【题型】解答题　【知识点】平面几何　【难度】medium
如图，已知$AB$是圆$O$的直径，弦$CD \perp AB$，垂足为点$H$，$AB=10$，$\cot \angle ABC=2$，点$E$是$BC$上的一个动点（点$E$不与点$B$、$C$重合），连接$AE$，交$CD$于点$G$。过点$E$作$EF \perp AE$，交边$AB$于点$F$。

\vspace{0.5em}
\noindent
(1) 在线段$AB$上，截取$HP=AH$，连接$AC$，连接$CP$并延长交圆$O$于$Q$，连接$AQ$交$CD$于$M$，

\noindent
① 求证：$\angle ACB = 90^\circ$；

\noindent
② 求：$\dfrac{CM}{MD}$的值；

\vspace{0.5em}
\noindent
(2) 设$CE=x$，$\dfrac{CG}{BF}=y$，求$y$关于$x$的函数解析式，并写出函数定义域；

\vspace{0.5em}
\noindent
(3) 如果$\triangle CEG$是等腰三角形，求$CE$的长。
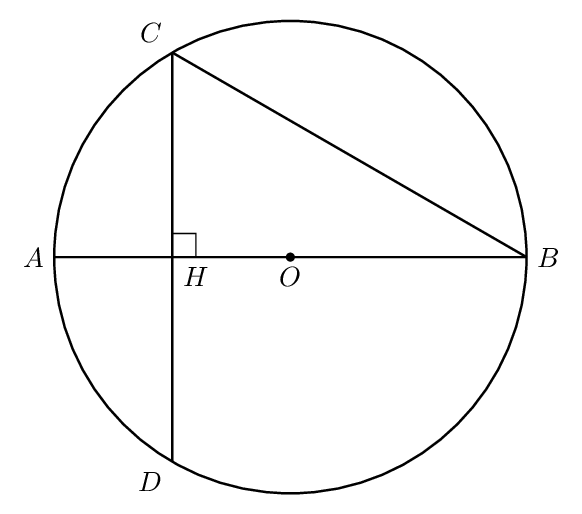
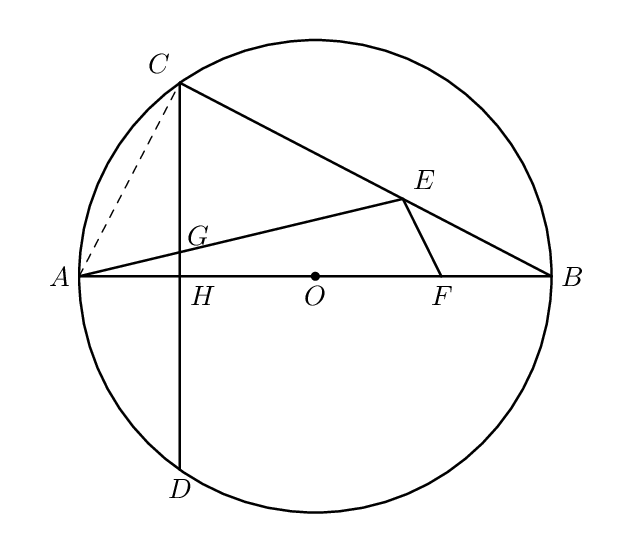
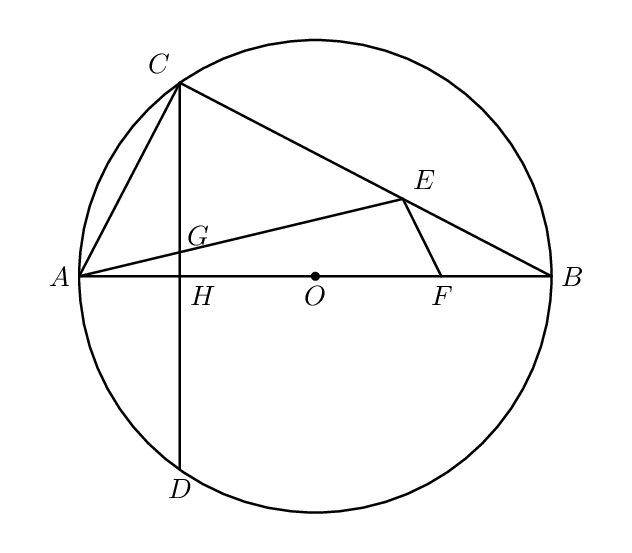
【解答】
\noindent

\vspace{0.5em}
\noindent
（2）连接 $AC$，

由（1）知 $AC = AD$，

$\therefore \angle ACG = \angle EBF$（在同一个圆中相等弦所对圆周角相等），

又 $\angle CAG + \angle CEA = 90^\circ$，$\angle BEF + \angle CEA = 90^\circ$，

$\therefore \angle CAG = \angle BEF$，

$\therefore \triangle ACG \backsim \triangle EBF$，

$\therefore \frac{CG}{BF} = \frac{AC}{BE}$，即 $y = \frac{2\sqrt{5}}{BC - CE} = \frac{2\sqrt{5}}{4\sqrt{5} - x}$，

$\therefore y = \frac{2\sqrt{5}}{4\sqrt{5} - x} \ (0 < x < 4\sqrt{5})$。

\vspace{0.5em}
\noindent
（3）$\triangle CEG$ 为等腰三角形，则分下面三种情况：

\vspace{0.3em}
\noindent
$^{\textcircled{1}}$ 当 $CG = EG$ 时，

$\angle GCE = \angle GEC, \angle EAC = \angle ACH = \angle ABC$，

又 $\because \angle ACB$ 是公共角，

$\therefore \triangle CAE \backsim \triangle CBA$，

$\therefore \frac{CE}{CA} = \frac{CA}{CB}$，即 $\frac{CE}{2\sqrt{5}} = \frac{2\sqrt{5}}{4\sqrt{5}}$，

解得 $CE = \sqrt{5}$；

\vspace{0.3em}
\noindent
$^{\textcircled{2}}$ 当 $CG = CE$ 时，

$\angle CGE = \angle GEC = \angle AGH, \angle EAC = \angle EAB$，

$\therefore EA$ 为 $\angle CAB$ 的角平分线，过 $E$ 作 $EM \perp AB$ 交 $AB$ 于 $M$，

$\therefore CE = EM, AC = AM = 2\sqrt{5}$，$BM = 10 - 2\sqrt{5}$，

又 $\cot \angle ABC = \frac{BM}{EM} = 2$，解得 $CE = EM = 5 - \sqrt{5}$；

\vspace{0.3em}
\noindent
$^{\textcircled{3}}$ 当 $EG = CE$ 时，

$\angle CGE = \angle ECG, \angle ACG = \angle EAB = \angle ABC$，

在 $\text{Rt}\triangle ACE$ 中，$AC^2 + CE^2 = AE^2$，即 $(2\sqrt{5})^2 + CE^2 = (4\sqrt{5} - CE)^2$，

解得 $CE = \frac{3\sqrt{5}}{2}$，

综上，$CE$ 的长为 $\sqrt{5}$ 或 $5 - \sqrt{5}$ 或 $\frac{3\sqrt{5}}{2}$。
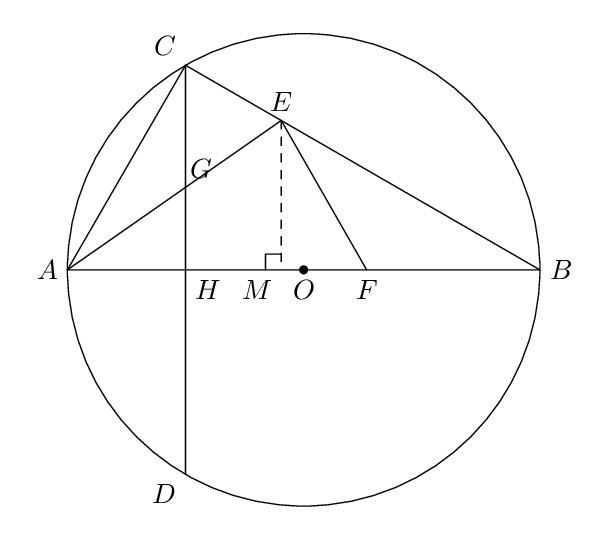
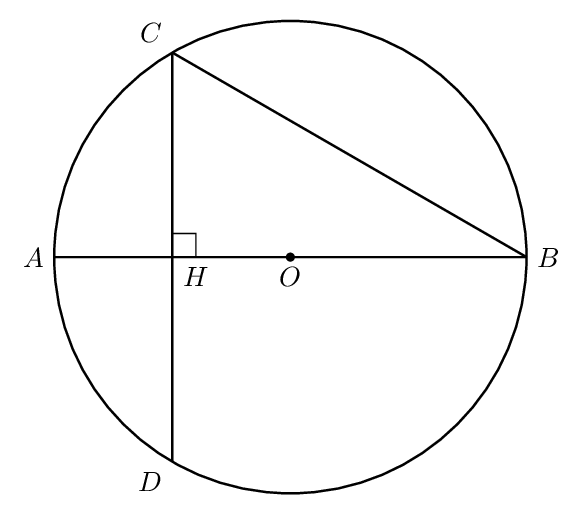